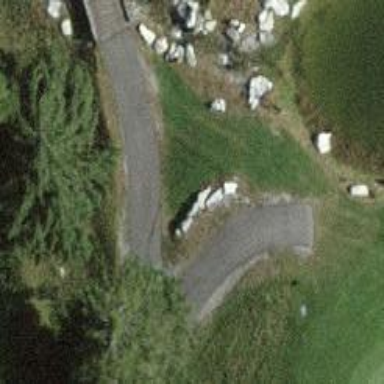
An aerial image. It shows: Designated golf cart path that is service road.